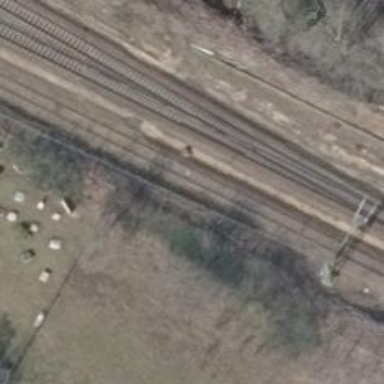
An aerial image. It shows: Railway signal.